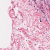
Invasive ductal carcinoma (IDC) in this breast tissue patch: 1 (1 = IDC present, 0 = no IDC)